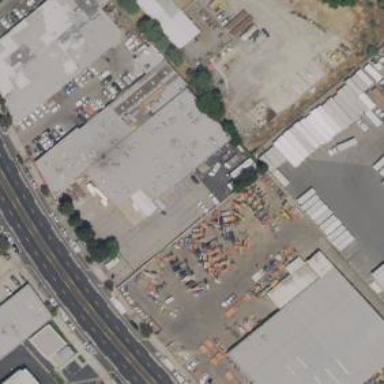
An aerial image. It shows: Industrial building.